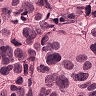
Metastatic tissue present: yes